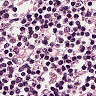
Metastatic tissue present: no